Question:
Someone made that mockup using wix, but I've tried a lot of things using bootstrap to make the buttons look like the mock up. The background image it's a single image, it's not divided.
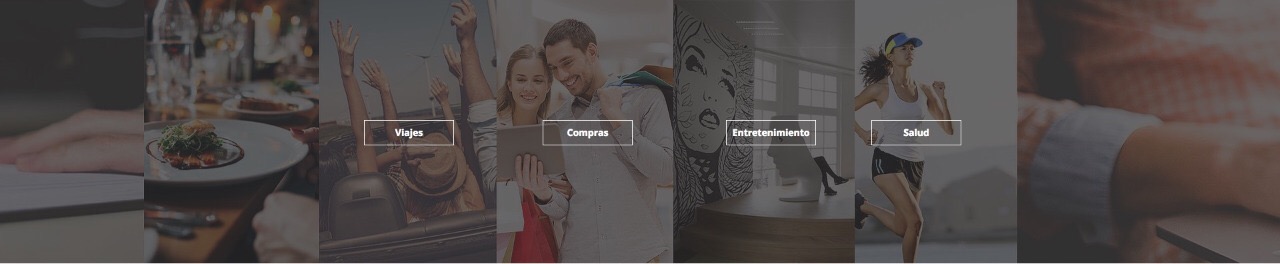
Answer: Use the below code, Hope this code helpful
'''
<!DOCTYPE html>
<html lang="en">
<head>
<meta charset="utf-8">
<meta http-equiv="X-UA-Compatible" content="IE=edge">
<style type="text/css">
body{
margin: 0 auto;
padding: 0;
width: 100%;
max-width: 1280px;
}
.btn1,.btn2,.btn3,.btn4 {
color: black;
width: 80px;
height: 28px;
text-align: left;
position: absolute;
font-size: 12px;
cursor: pointer;
background-color: Transparent;
z-index: 1;
text-align: center;
}.btn1{
top: 18%;
left: 27%;
}.btn2{
top: 18%;
left: 41%;
}.btn3{
top: 18%;
left: 54%;
}.btn4{
top: 18%;
left: 66%;
}
img {
display: block;
left: 0;
position: absolute;
z-index: 1;
}
</style>
</head>
<body>
<img src="WD4yq.jpg" alt="title"/>
<button class="btn1">Test1</button>
<button class="btn2">Test2</button>
<button class="btn3">Test3</button>
<button class="btn4">Test4</button>
</body>
</html>
'''